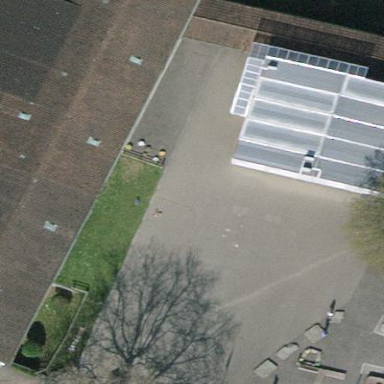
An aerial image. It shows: Kindergarten building.